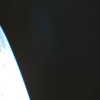
Label: space